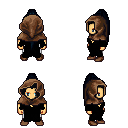
a pixel art fantasy rpg character, male body template, human, tanned skin, black robe, white pants, raven extra-long topknot hairstyle, cloth hood, brown shoes, four views (front, back, left, right), 2x2 character sprite sheet, small pixel art, hard edges, no anti-aliasing